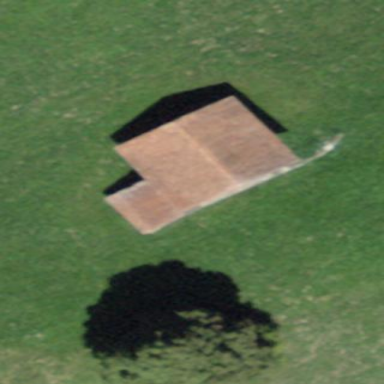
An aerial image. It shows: Rural barn.